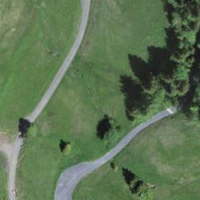
EUNIS habitat code: 24
Species observed at this site:
Bartsia alpina
Succisa pratensis
Parnassia palustris
Filipendula ulmaria